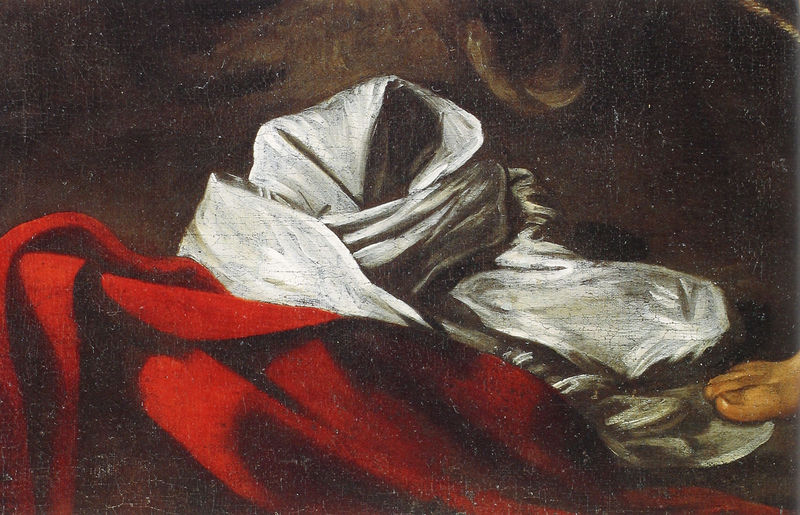
Titel: Die Kreuzigung des Heiligen Andreas
Künstler: Michelangelo Merisi da Caravaggio
Institution: Cleveland, The Cleveland Museum of Art
Schlagwörter: dunkel, fuß, haut, nackt, schatten, umhang, weiß, braun, rot, tuch, hemd, knoten, öl, boden, gewand, stoff, stillleben, farben, ölgemälde, laken, zehen, zeh, fußnagel, heh, dunkelfalten